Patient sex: M
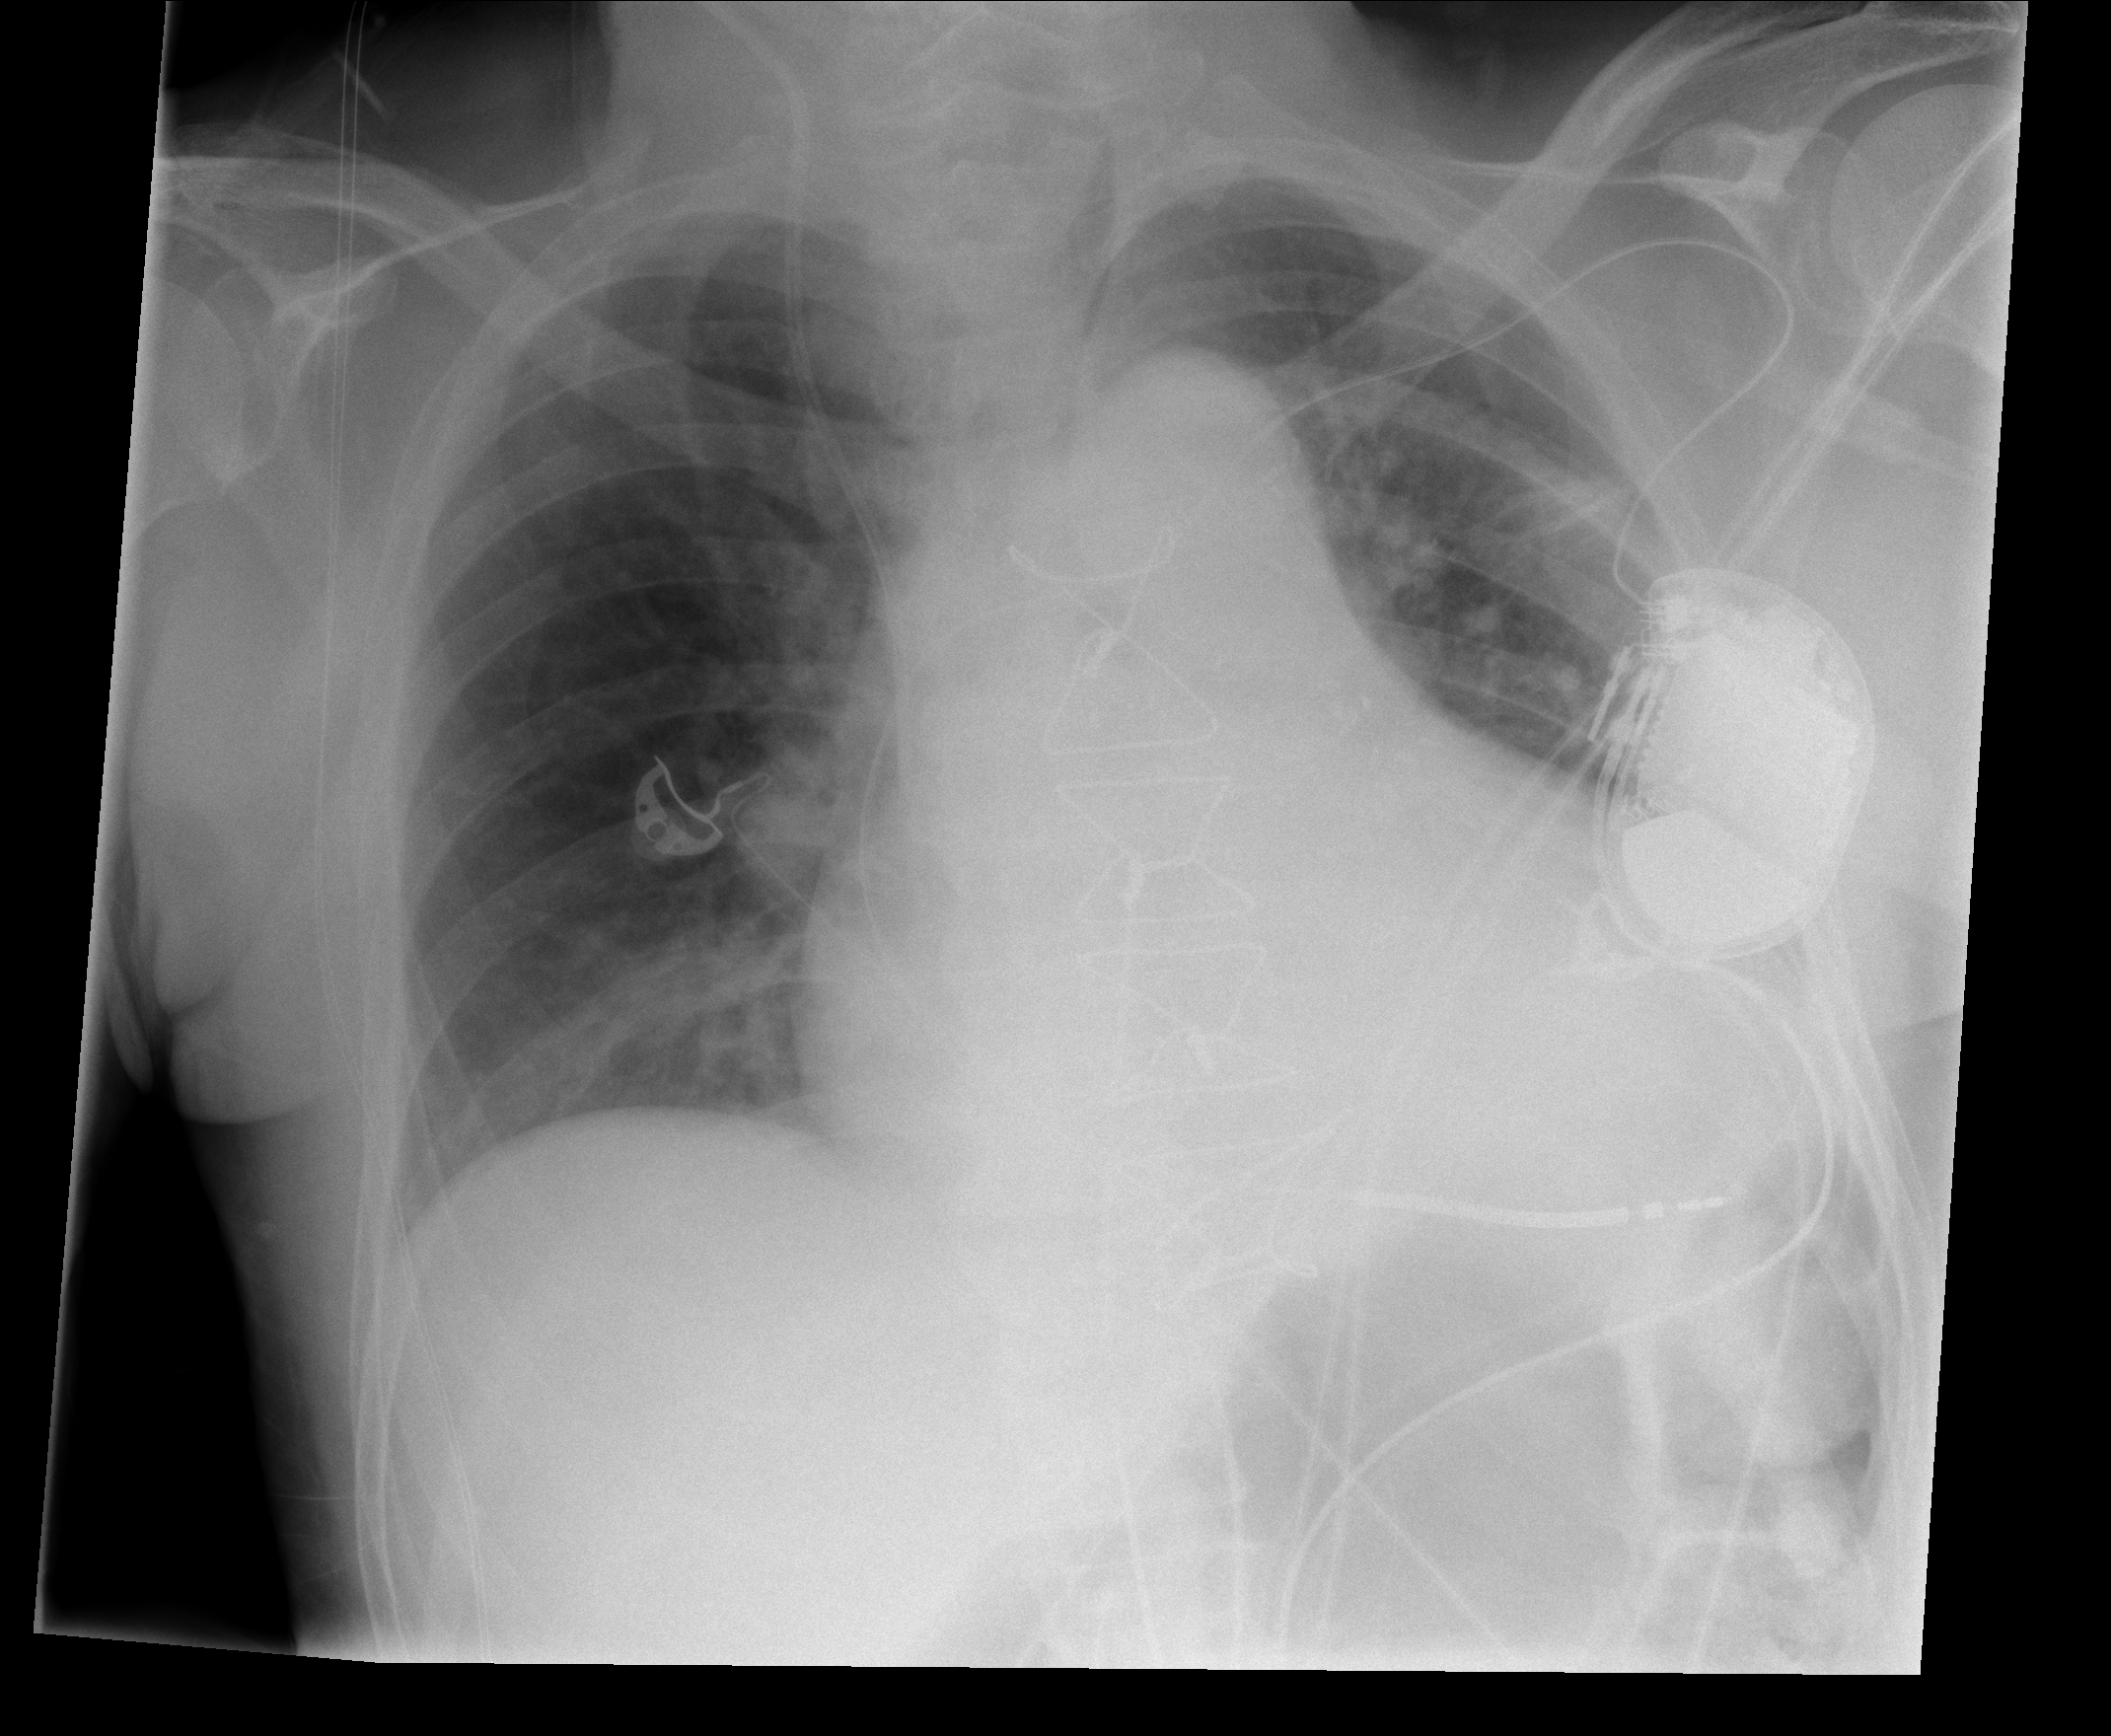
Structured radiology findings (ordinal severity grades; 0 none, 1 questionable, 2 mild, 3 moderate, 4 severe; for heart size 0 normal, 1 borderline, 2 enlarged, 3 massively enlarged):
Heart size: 2
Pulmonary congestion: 2
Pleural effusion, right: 0
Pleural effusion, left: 0
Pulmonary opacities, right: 0
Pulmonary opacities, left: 0
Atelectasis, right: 0
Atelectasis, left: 0